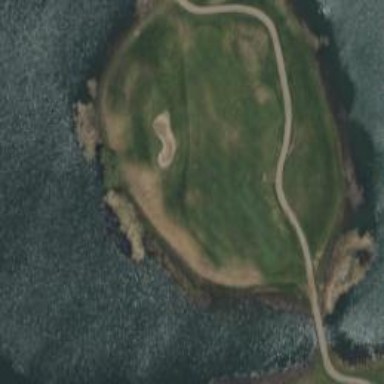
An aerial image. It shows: Rough grassy area used for golf.